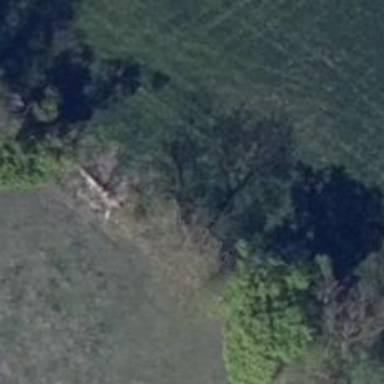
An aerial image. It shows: Row of trees in natural setting.